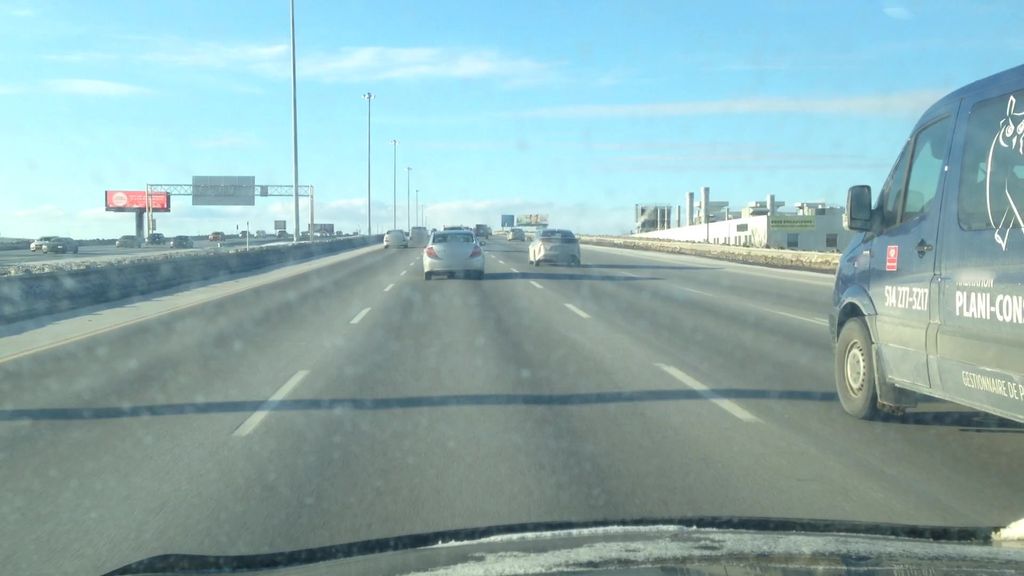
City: montreal